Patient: sex F, age 68
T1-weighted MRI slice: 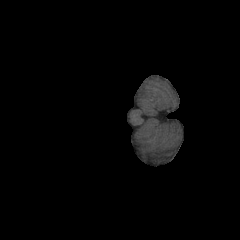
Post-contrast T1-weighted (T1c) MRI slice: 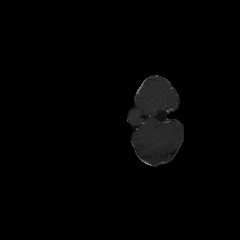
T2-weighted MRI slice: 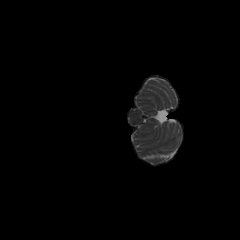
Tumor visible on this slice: no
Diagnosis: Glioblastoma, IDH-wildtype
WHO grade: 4